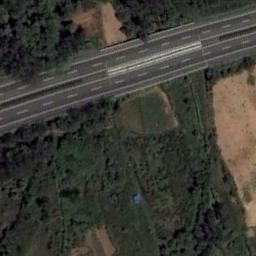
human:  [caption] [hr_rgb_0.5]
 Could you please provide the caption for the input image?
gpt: The freeway goes through the forest and bare land .

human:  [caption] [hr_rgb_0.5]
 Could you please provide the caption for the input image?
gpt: A straight freeway goes through the forest with a clearing .

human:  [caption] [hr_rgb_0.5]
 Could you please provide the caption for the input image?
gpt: There are few cars on the motorway .

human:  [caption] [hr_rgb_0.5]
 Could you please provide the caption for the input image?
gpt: There are large green forests around the freeway .

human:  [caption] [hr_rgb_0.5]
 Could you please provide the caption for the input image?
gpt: There are green lawns and a brown bare land beside the freeway .